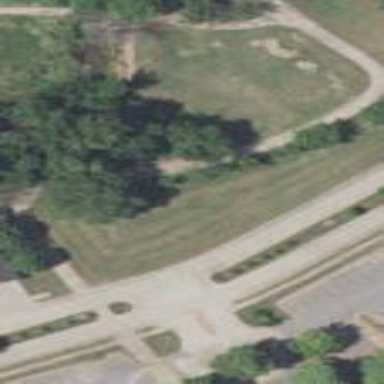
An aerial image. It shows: Concrete golf cart path.